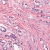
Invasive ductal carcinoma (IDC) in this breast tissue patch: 1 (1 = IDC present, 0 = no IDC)